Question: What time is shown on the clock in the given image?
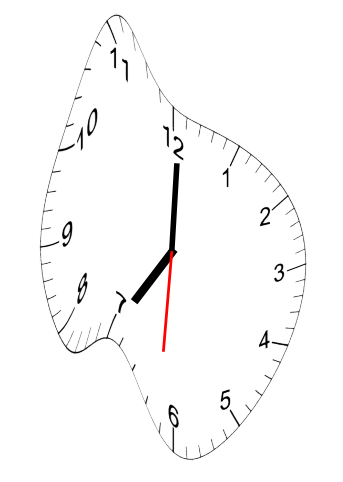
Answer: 07:00:31